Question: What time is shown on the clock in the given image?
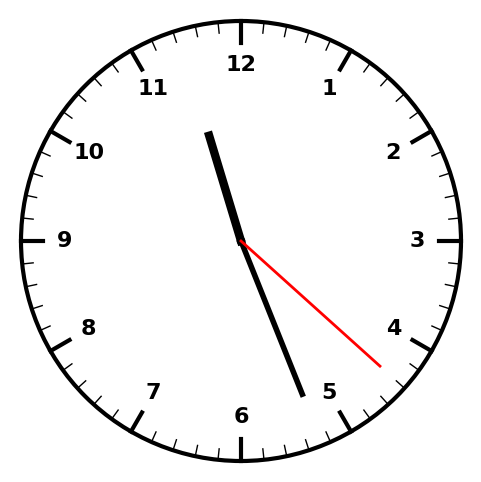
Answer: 11:26:22